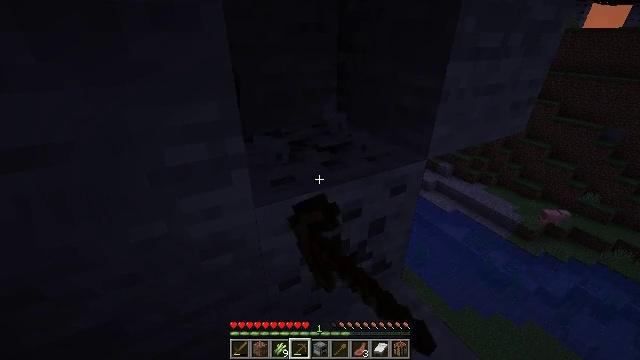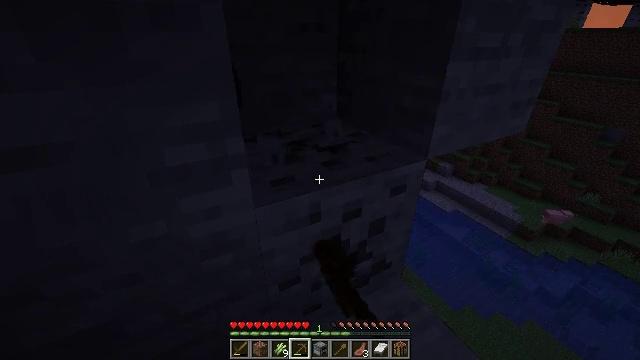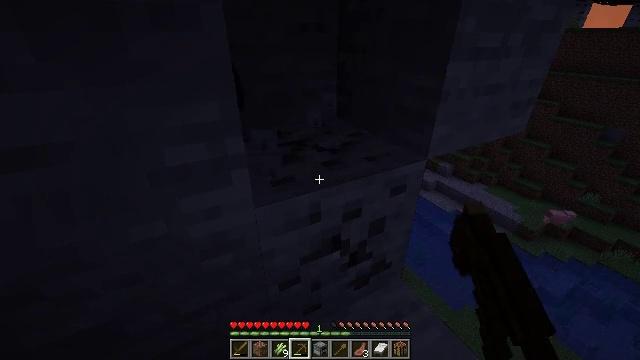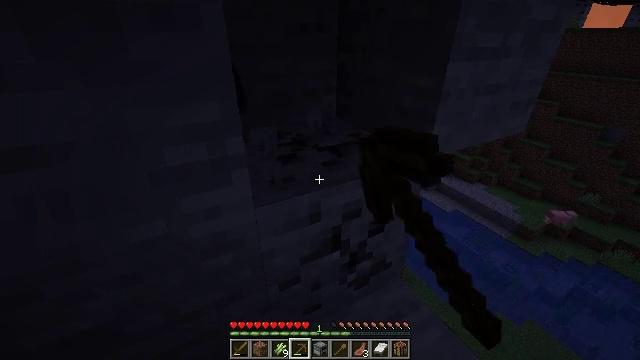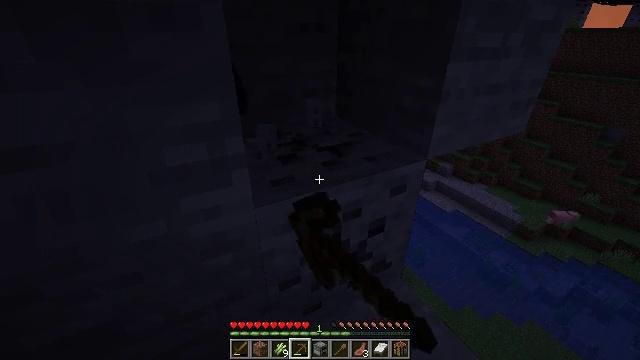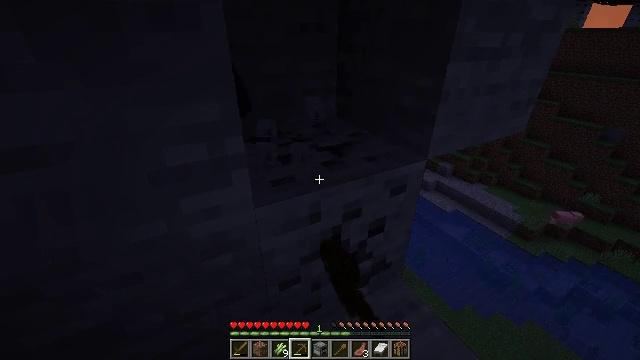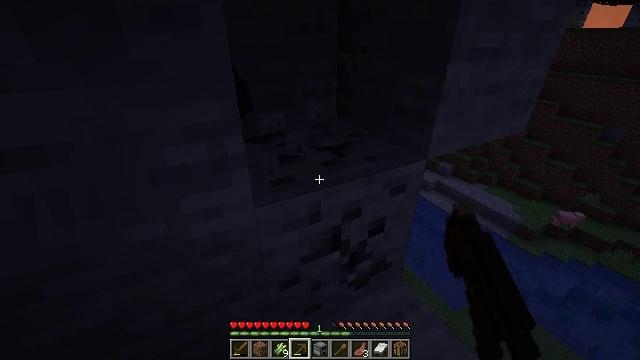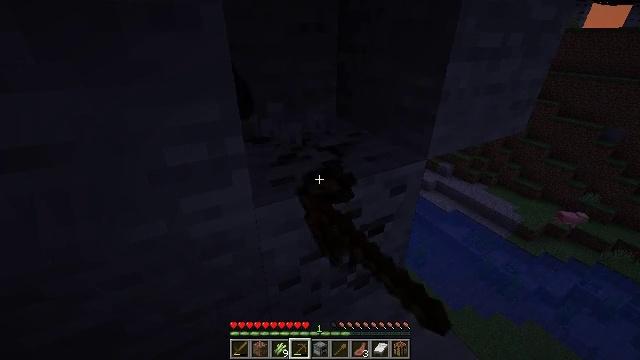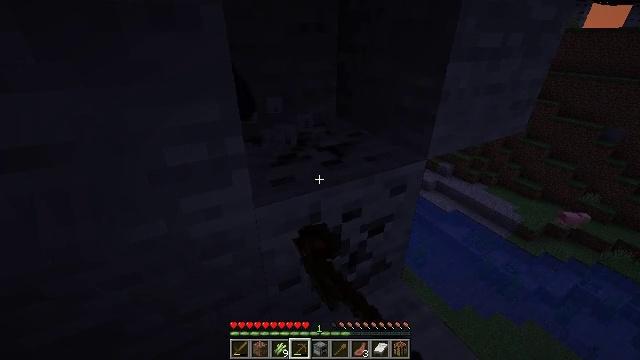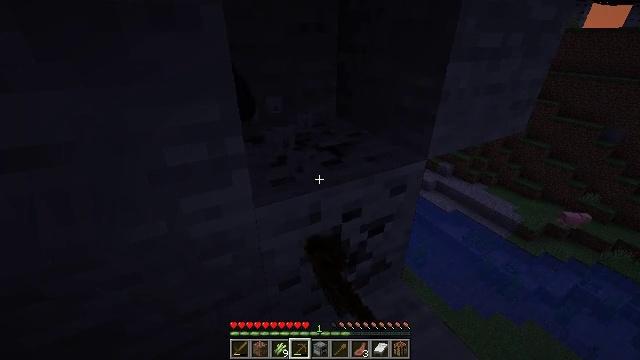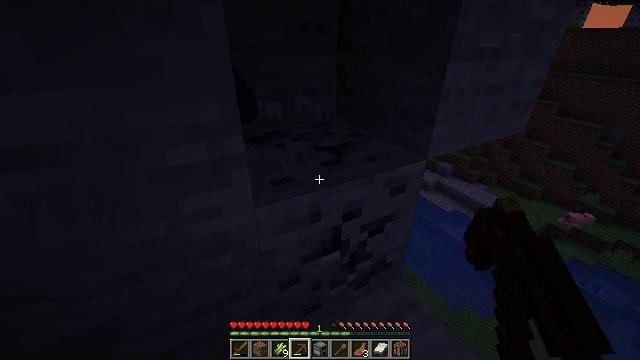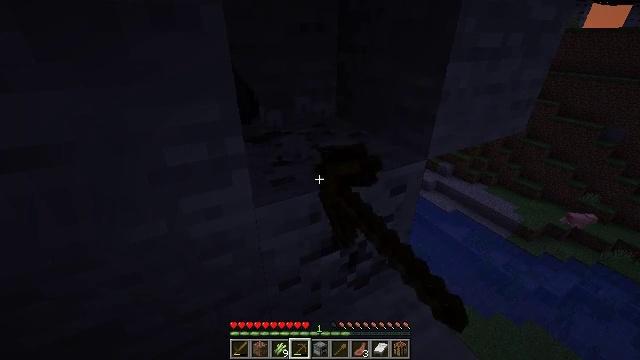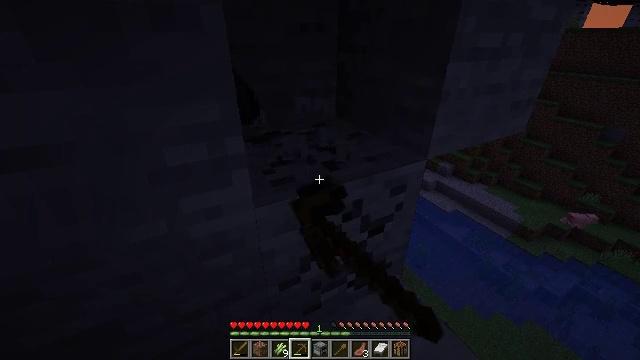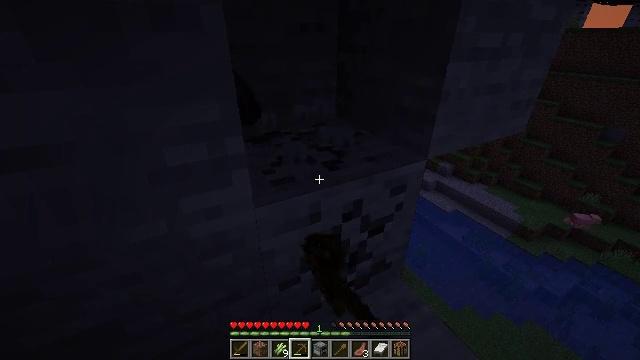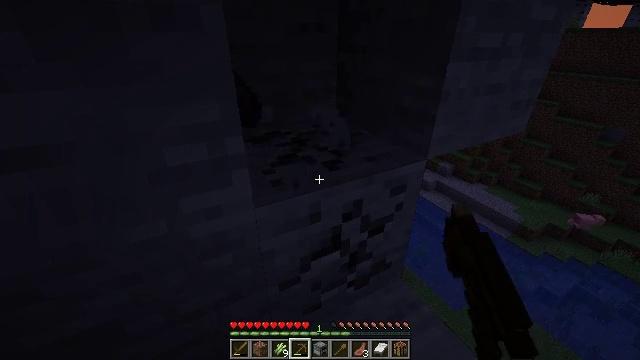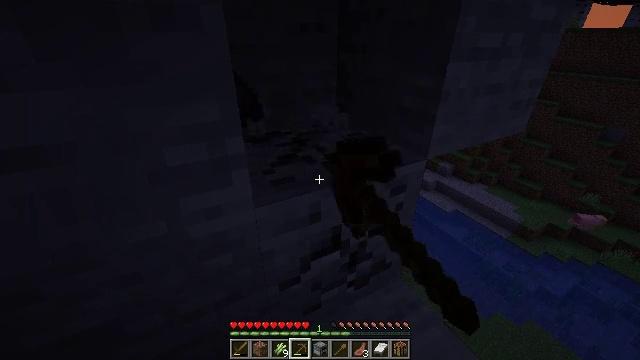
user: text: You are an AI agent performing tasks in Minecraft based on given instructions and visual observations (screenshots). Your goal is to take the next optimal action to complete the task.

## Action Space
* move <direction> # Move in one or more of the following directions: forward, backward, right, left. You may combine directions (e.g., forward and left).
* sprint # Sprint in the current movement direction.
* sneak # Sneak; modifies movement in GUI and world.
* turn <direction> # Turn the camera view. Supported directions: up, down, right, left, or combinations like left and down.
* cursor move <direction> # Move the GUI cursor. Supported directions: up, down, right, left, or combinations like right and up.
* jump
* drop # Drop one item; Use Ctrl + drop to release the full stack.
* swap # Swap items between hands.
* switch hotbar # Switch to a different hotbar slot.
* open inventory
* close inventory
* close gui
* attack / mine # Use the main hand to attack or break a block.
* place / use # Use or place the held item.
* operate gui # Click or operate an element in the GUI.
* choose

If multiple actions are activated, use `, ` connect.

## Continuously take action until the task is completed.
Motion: motion action
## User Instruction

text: Find and mine the coal ore.
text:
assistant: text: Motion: attack / mine
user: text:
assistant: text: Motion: attack / mine
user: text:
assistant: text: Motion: attack / mine
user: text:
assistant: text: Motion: attack / mine
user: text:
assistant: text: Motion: attack / mine
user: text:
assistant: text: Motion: attack / mine
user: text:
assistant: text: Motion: attack / mine
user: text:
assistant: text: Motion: attack / mine
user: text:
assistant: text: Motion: attack / mine
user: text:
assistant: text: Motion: attack / mine
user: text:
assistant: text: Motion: attack / mine
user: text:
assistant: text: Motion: attack / mine
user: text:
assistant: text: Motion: attack / mine
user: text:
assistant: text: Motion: attack / mine
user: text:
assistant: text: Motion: attack / mine
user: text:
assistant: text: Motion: attack / mine
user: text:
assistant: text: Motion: attack / mine
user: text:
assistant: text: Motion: attack / mine
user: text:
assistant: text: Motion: attack / mine
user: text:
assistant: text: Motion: attack / mine
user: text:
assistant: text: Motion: attack / mine
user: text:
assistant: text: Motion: attack / mine
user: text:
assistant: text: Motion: attack / mine
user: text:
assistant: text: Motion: attack / mine
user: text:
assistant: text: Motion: attack / mine
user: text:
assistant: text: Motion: attack / mine
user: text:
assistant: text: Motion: attack / mine
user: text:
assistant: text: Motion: attack / mine
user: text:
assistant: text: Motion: attack / mine
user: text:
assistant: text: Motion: attack / mine